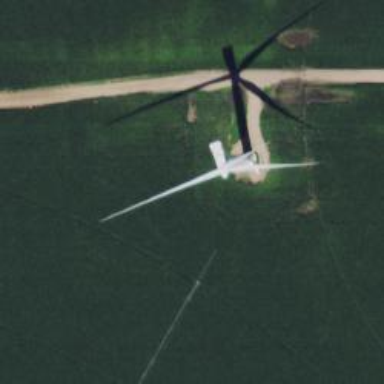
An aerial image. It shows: Wind turbine generator that utilizes wind as its source for generating electricity. It is of the horizontal axis type.